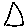
Label: triangle